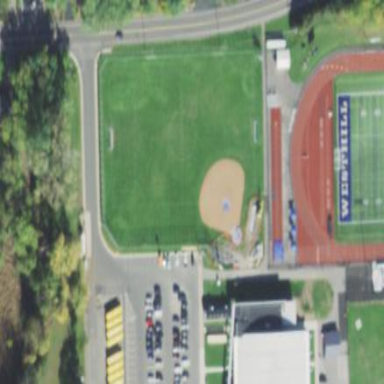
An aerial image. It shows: Baseball pitch for leisure and sports activities.